Question: I use these two simple loops to search through a grid from height to bottom, right to left.
'''
for(int y=0; y<height; y++){
for(int x=width; x>=0; x--){
}
}
'''
Basically, I want to search through the grid sideways like the numbers in the picture below until it covers all the cells. My approach hasn't worked out well so I'm asking for help here.

How can I accomplish this the quickest way possible? I believe this should be possible to do using just two loops but I can't figure it out.
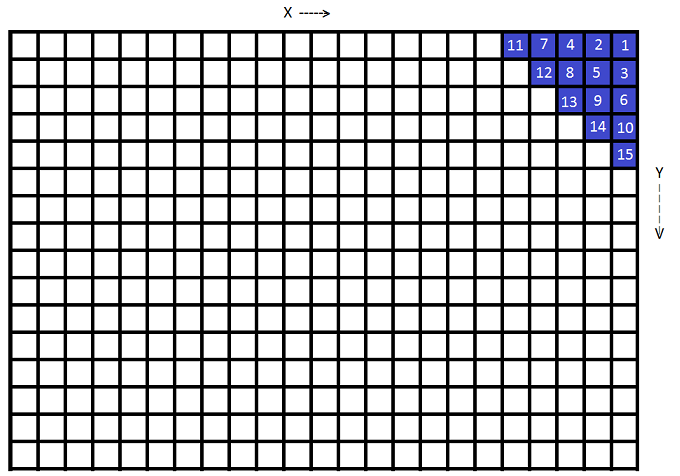
Answer: The following will do it:
'''
final int h = 4;
final int w = 3;
for (int d = 0; d < w + h; d++) {
for (int y = 0; y < h; y++) {
int x = w - d + y;
if (x < 0 || x >= w) continue;
System.out.printf("%d %d
", x, y);
}
}
'''
Here, 'h' is the height and 'w' is the width of the grid.
The algorithm is based on the observation that for each diagonal, the sum of the distances to the top edge and to the right edge remains constant.
The outer loop iterates over the diagonals; the inner loop, over all cells on the diagonal.